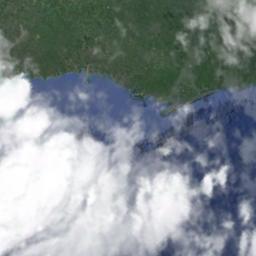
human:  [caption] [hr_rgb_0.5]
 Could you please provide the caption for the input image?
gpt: Large group of white clouds on green land and blue sea .

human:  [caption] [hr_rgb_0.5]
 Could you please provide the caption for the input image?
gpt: The stratus clouds are located above the sea and the land covered by dense vegetation .

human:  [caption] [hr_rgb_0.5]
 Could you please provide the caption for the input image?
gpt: A thin cloud floats on the sea .

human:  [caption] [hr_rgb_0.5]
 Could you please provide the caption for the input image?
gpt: The white cloud is above green land and blue sea .

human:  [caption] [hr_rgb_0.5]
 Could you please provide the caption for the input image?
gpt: There are thick white clouds over a sea shore .